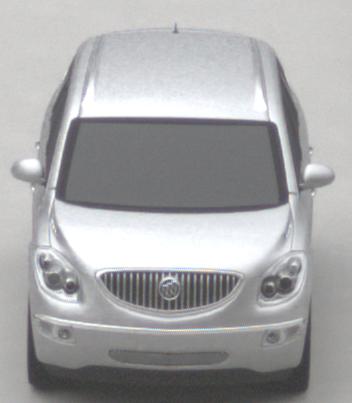
Make: Buick
Model: Enclave
Detailed model: GMT967
Model produced from: 2007
Model produced until: 2017
Doors: 5
Color: white
Road condition: dry road
Daytime: morning or afternoon
Contrast: low contrast